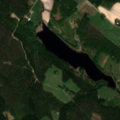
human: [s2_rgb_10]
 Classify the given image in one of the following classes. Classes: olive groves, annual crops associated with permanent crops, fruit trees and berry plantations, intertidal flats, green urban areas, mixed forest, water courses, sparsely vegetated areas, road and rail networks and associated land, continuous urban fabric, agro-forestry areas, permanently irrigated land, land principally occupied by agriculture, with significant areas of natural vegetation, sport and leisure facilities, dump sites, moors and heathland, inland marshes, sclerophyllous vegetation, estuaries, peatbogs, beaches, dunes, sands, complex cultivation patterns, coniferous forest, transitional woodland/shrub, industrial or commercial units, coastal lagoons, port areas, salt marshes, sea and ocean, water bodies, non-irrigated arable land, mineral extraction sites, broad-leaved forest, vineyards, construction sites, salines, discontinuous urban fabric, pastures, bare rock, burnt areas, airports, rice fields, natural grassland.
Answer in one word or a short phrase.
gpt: land principally occupied by agriculture, with significant areas of natural vegetation, coniferous forest, mixed forest